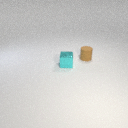
small brown rubber cylinder behind small cyan metal cube